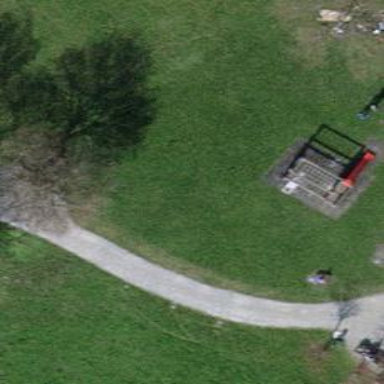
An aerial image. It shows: Playground with swings.